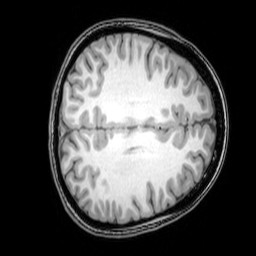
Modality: T1w
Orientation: axial
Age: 24
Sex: female
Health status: healthy
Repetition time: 0.081 s
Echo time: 0.037 s